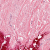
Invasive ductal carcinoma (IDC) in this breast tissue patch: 0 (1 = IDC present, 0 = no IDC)